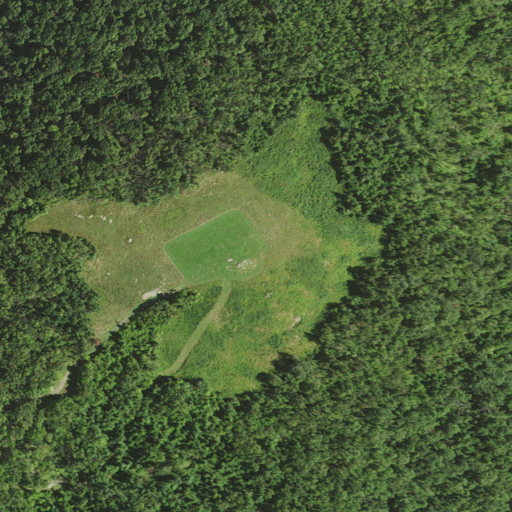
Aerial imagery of mountain in Virginia named Scott Mountain containing deciduous forest, pasture, and open development